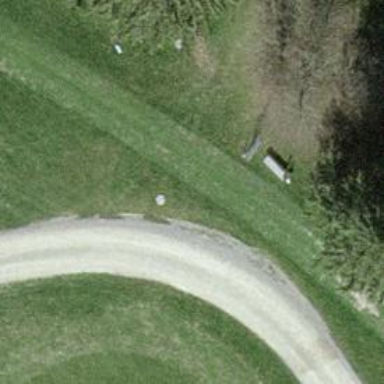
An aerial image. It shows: Grassy area with golf cart path running through it.